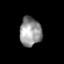
Tissue: skin
Cell type: Fibroblasts
Senescence score: 0.2524
Nuclear area (px): 617
Mean DAPI intensity: 148.752